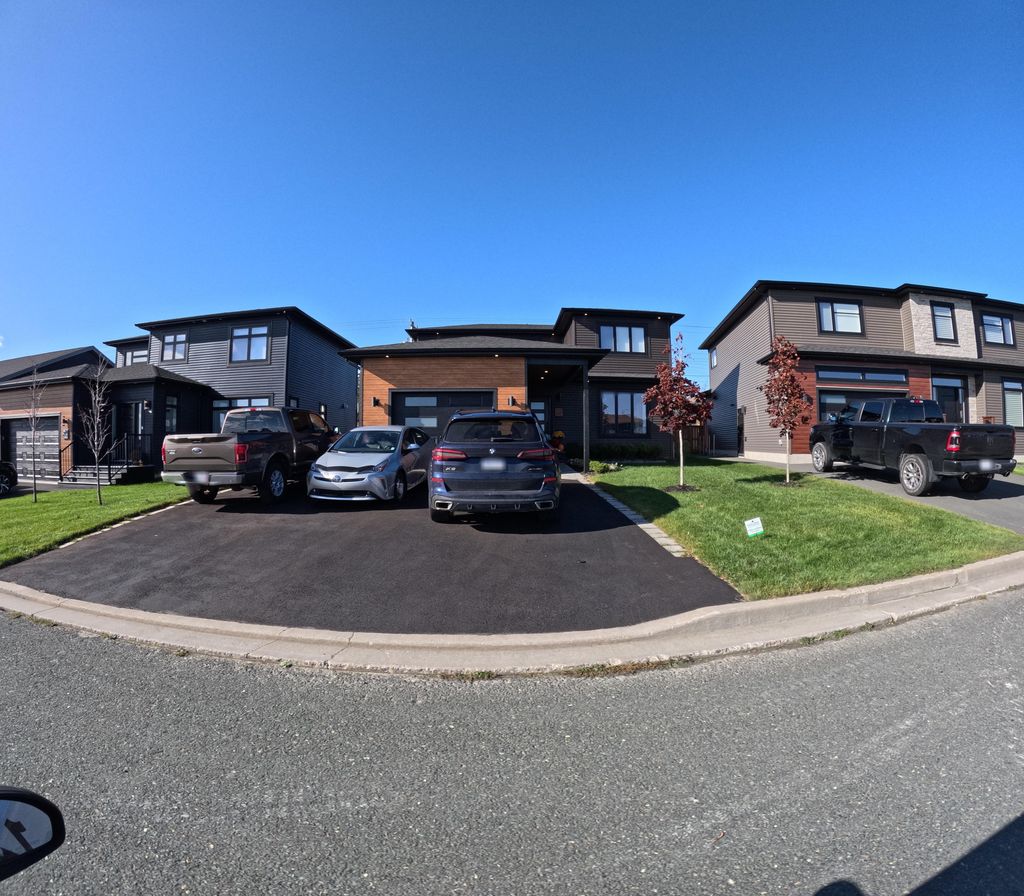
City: st_johns